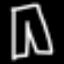
Label: pants